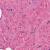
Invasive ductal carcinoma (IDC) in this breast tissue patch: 0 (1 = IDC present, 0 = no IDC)